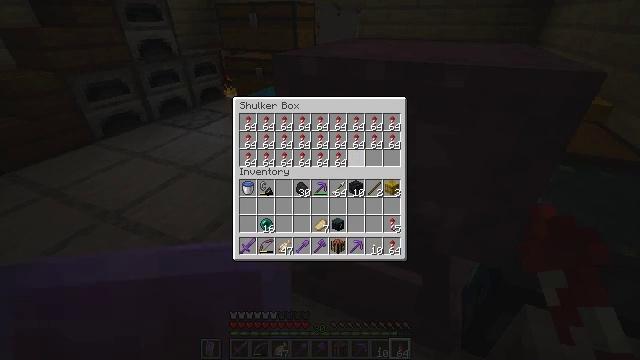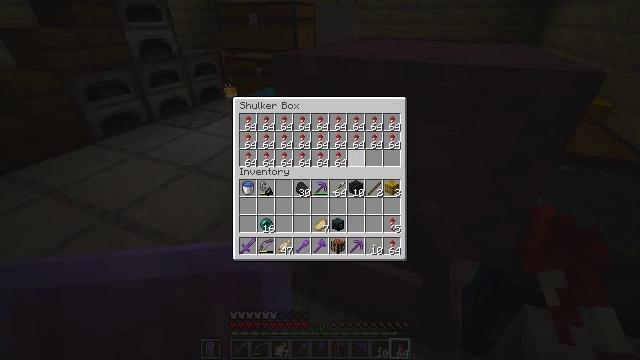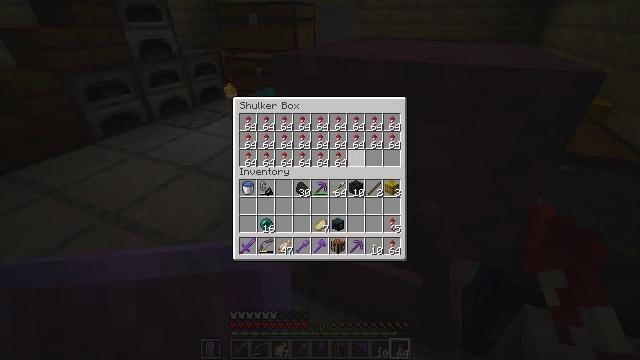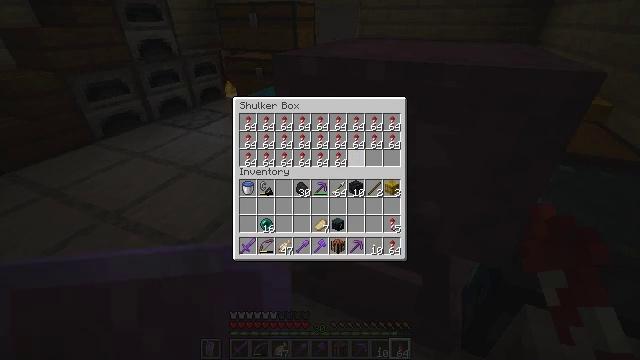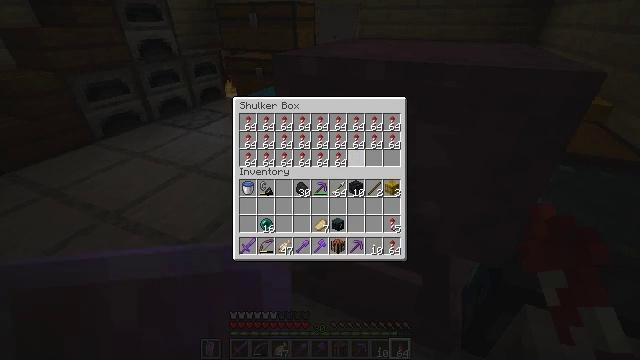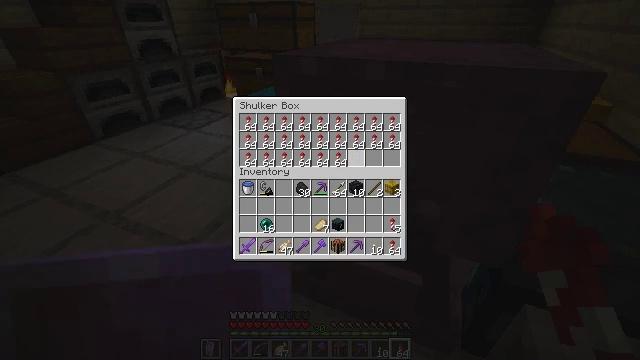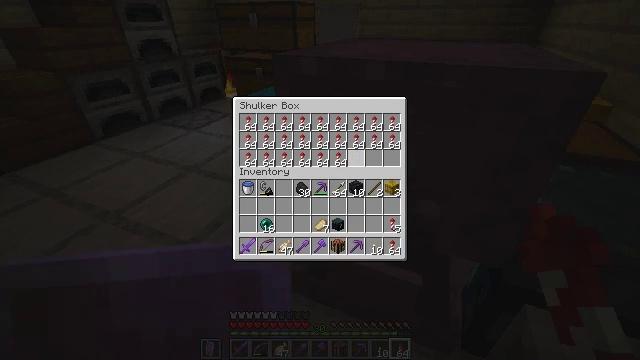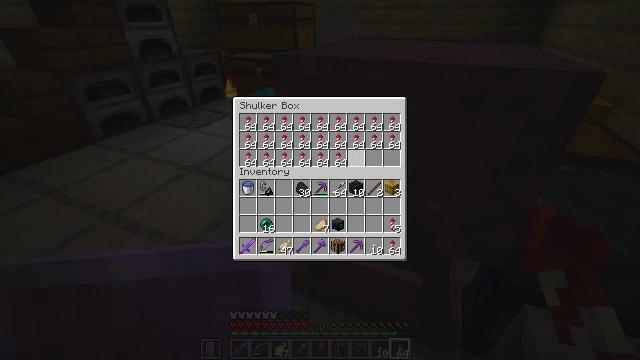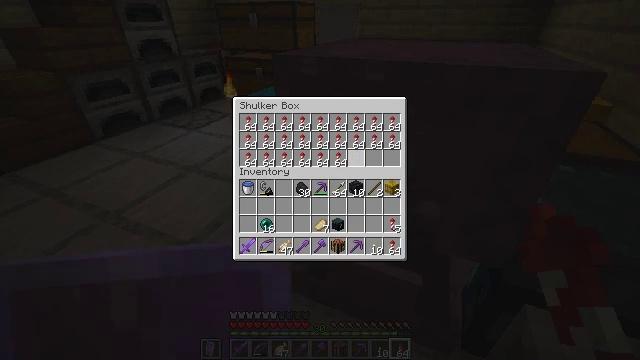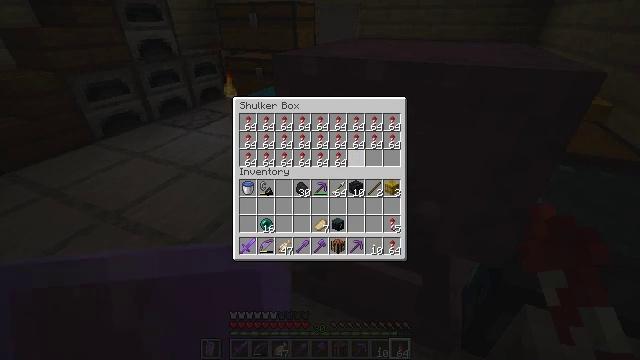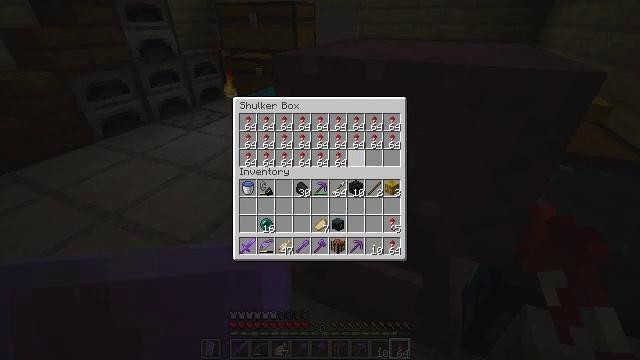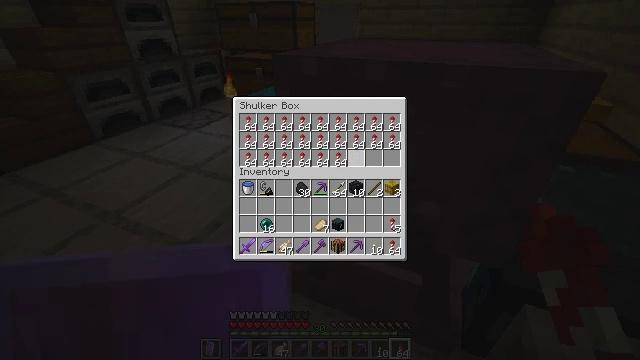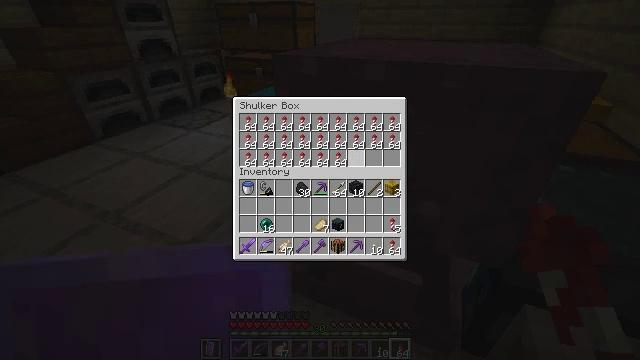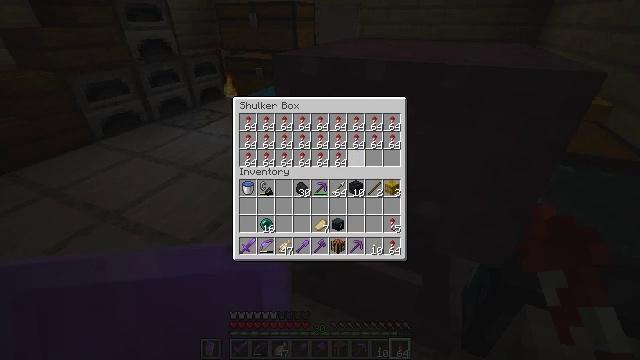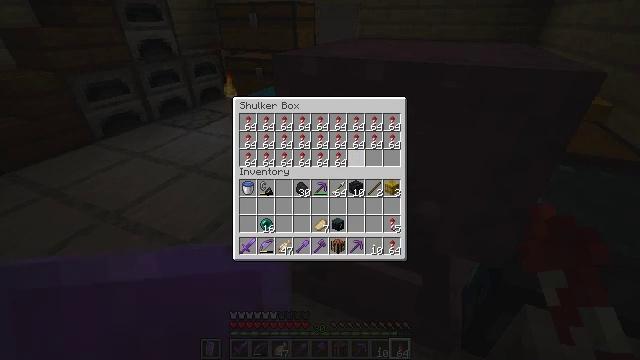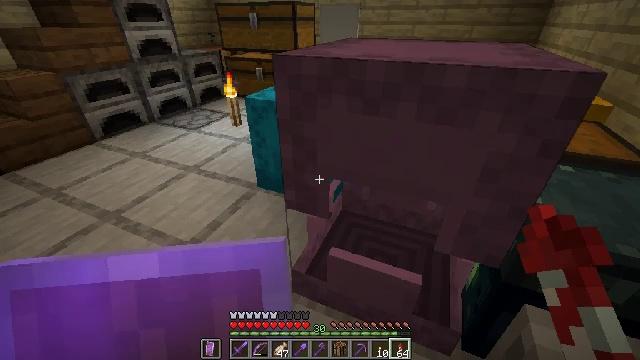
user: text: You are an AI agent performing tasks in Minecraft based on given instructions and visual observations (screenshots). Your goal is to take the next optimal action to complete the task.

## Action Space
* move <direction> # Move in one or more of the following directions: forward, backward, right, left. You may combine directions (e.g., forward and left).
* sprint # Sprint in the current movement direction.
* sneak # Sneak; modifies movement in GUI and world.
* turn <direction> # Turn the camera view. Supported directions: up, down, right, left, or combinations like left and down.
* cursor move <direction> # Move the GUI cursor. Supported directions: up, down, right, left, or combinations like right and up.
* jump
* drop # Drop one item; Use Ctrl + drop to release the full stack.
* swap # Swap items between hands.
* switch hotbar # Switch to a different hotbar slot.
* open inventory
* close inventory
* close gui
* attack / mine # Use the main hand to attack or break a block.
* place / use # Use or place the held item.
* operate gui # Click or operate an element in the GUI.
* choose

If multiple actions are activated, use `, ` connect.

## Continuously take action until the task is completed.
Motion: motion action
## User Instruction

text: Attack the sticky piston to retrieve it.
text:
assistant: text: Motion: no_op
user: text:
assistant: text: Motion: no_op
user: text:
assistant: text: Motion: no_op
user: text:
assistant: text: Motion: no_op
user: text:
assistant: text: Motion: no_op
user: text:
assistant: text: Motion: no_op
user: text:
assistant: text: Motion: no_op
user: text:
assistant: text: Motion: no_op
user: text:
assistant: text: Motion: no_op
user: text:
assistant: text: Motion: no_op
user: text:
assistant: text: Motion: no_op
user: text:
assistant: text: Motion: no_op
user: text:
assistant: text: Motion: no_op
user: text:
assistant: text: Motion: no_op
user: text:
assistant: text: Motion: no_op
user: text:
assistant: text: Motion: no_op
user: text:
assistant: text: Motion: no_op
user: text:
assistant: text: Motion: no_op
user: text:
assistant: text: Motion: no_op
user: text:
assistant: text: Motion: no_op
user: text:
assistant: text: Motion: no_op
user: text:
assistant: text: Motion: turn left and down
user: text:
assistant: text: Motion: no_op
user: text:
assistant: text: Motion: no_op
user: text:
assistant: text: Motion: no_op
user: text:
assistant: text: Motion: no_op
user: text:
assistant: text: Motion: turn left
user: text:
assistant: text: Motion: turn left and up
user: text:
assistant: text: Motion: turn left and up
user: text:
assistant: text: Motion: no_op